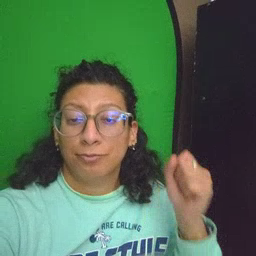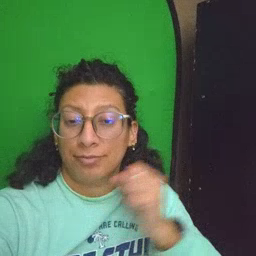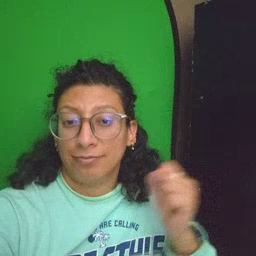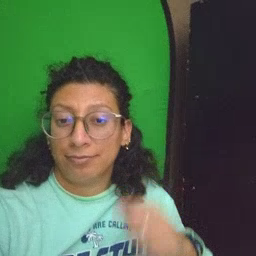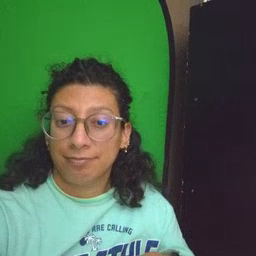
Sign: refrigerator